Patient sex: M
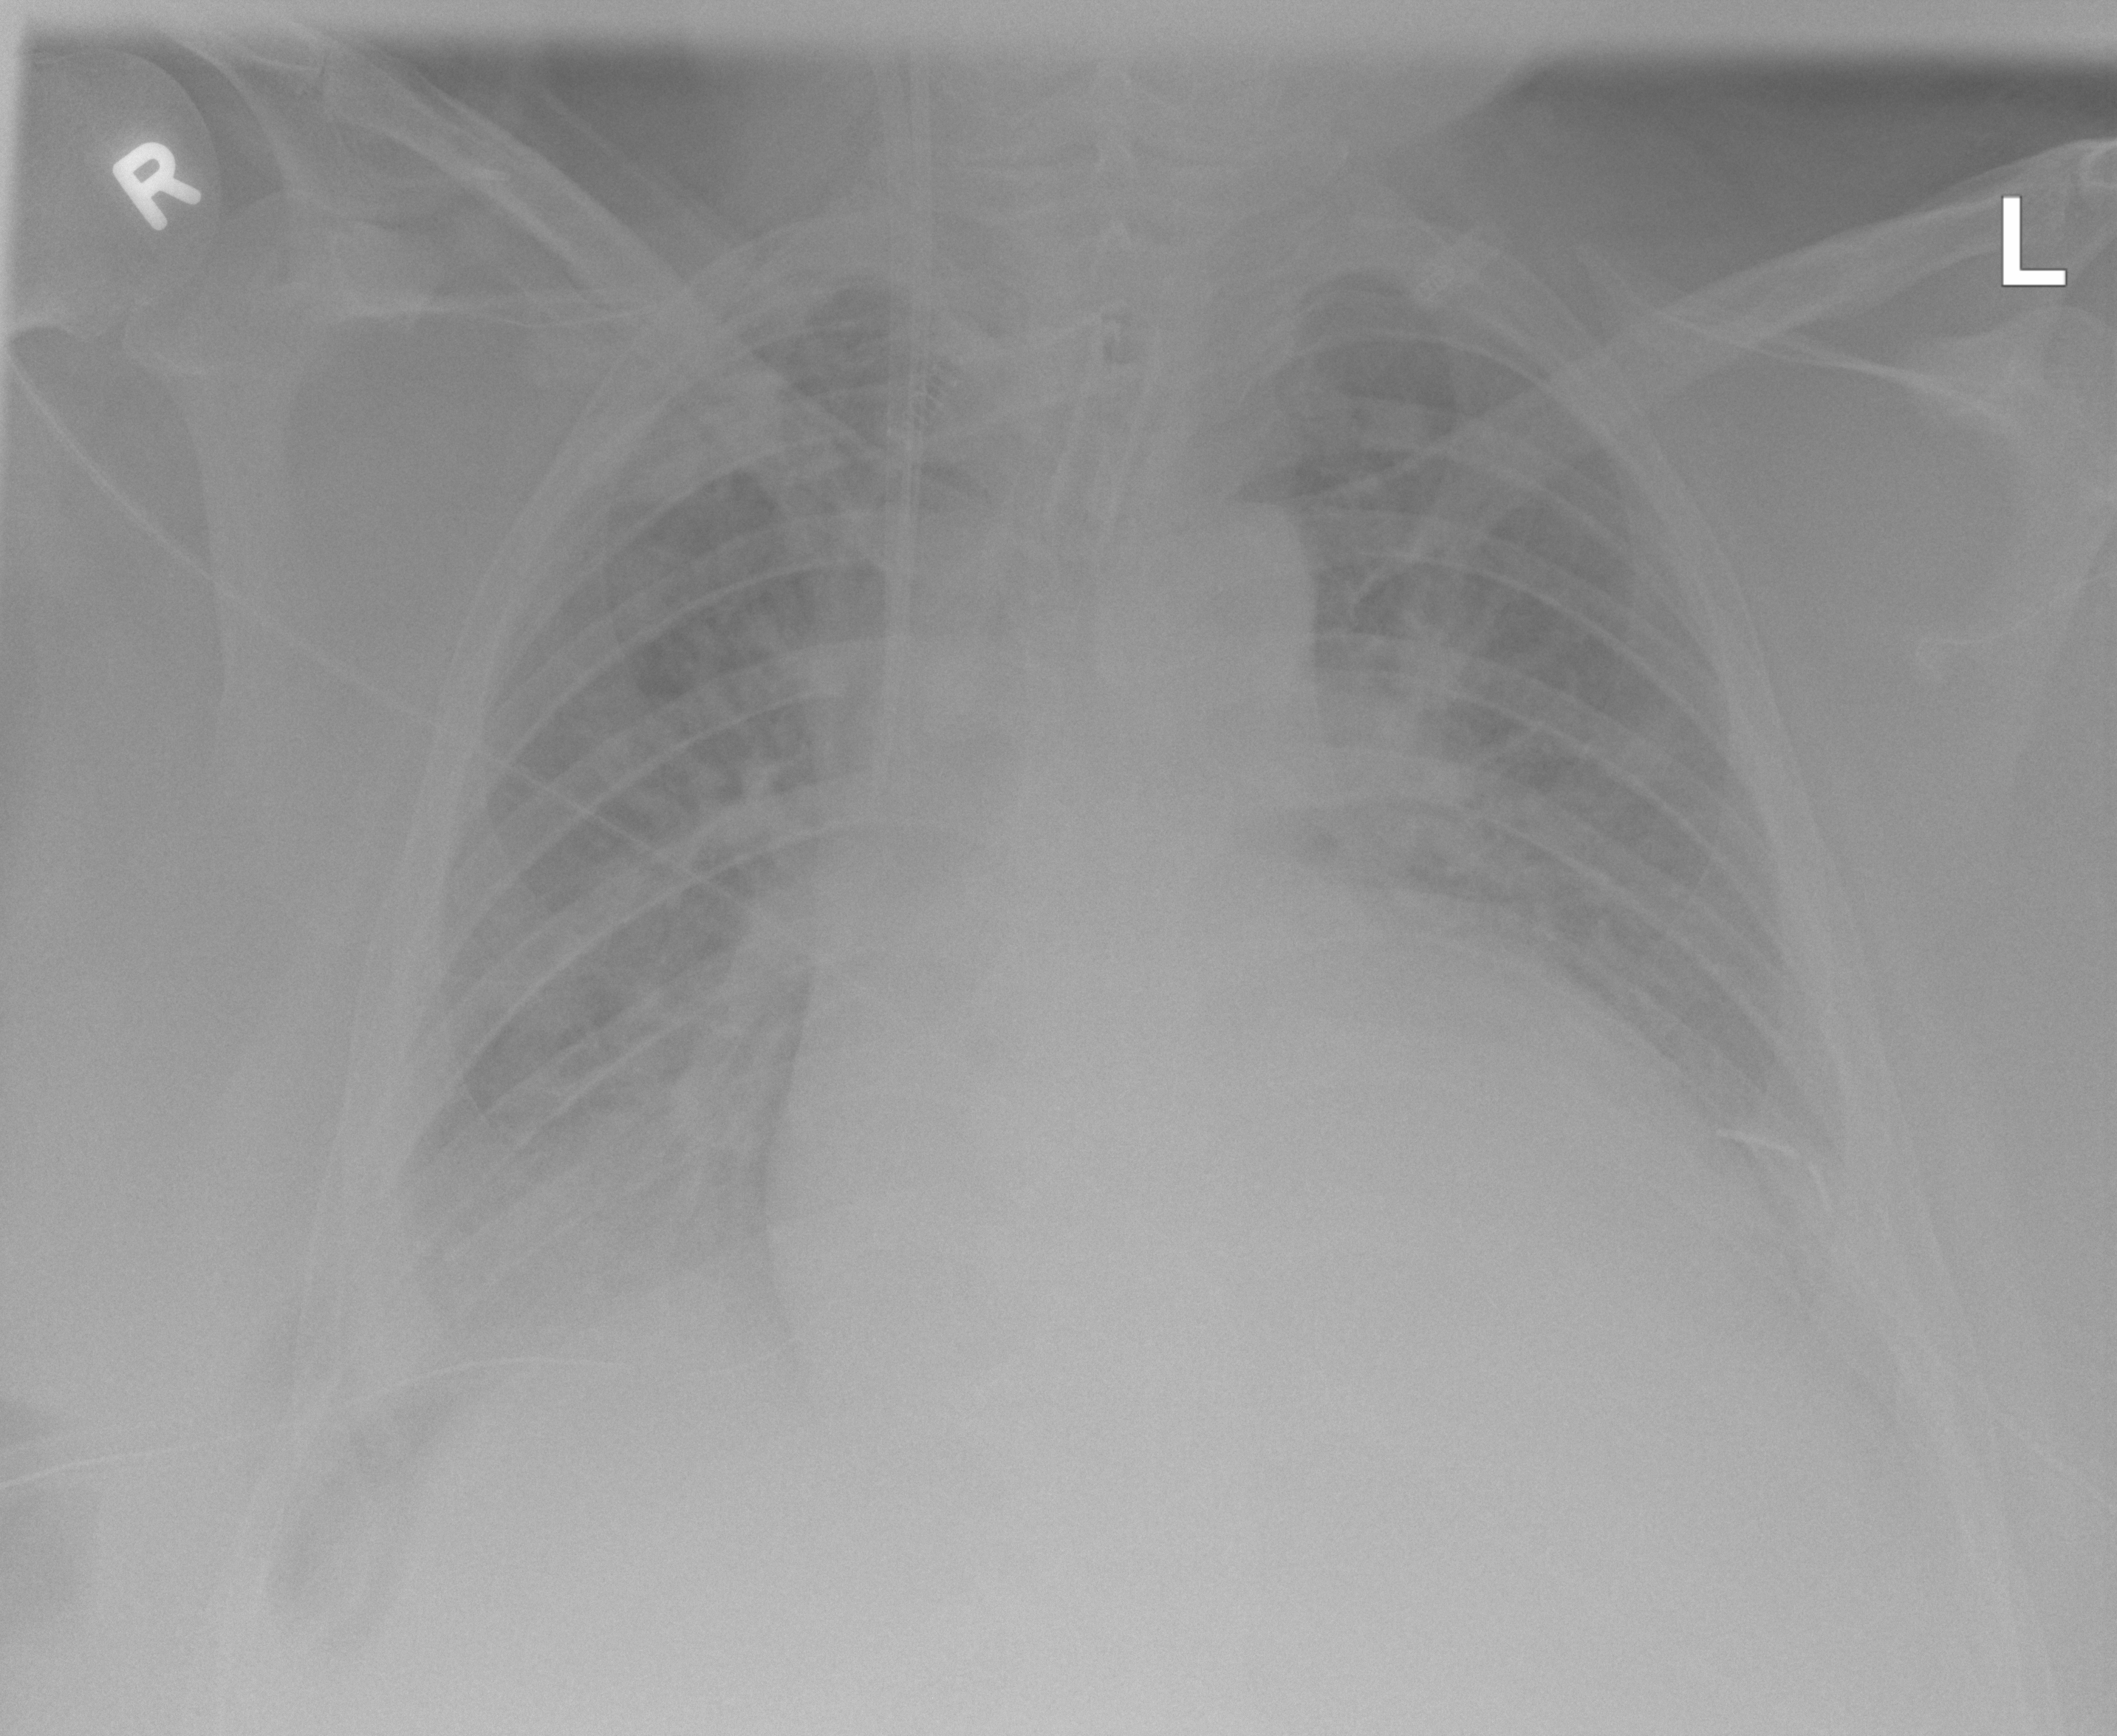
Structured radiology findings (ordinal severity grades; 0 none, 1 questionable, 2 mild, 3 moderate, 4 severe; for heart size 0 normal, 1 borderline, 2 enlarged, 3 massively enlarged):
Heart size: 2
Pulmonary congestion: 2
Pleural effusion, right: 2
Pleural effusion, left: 2
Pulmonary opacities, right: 3
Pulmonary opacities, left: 2
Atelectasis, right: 2
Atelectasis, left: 2